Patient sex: M
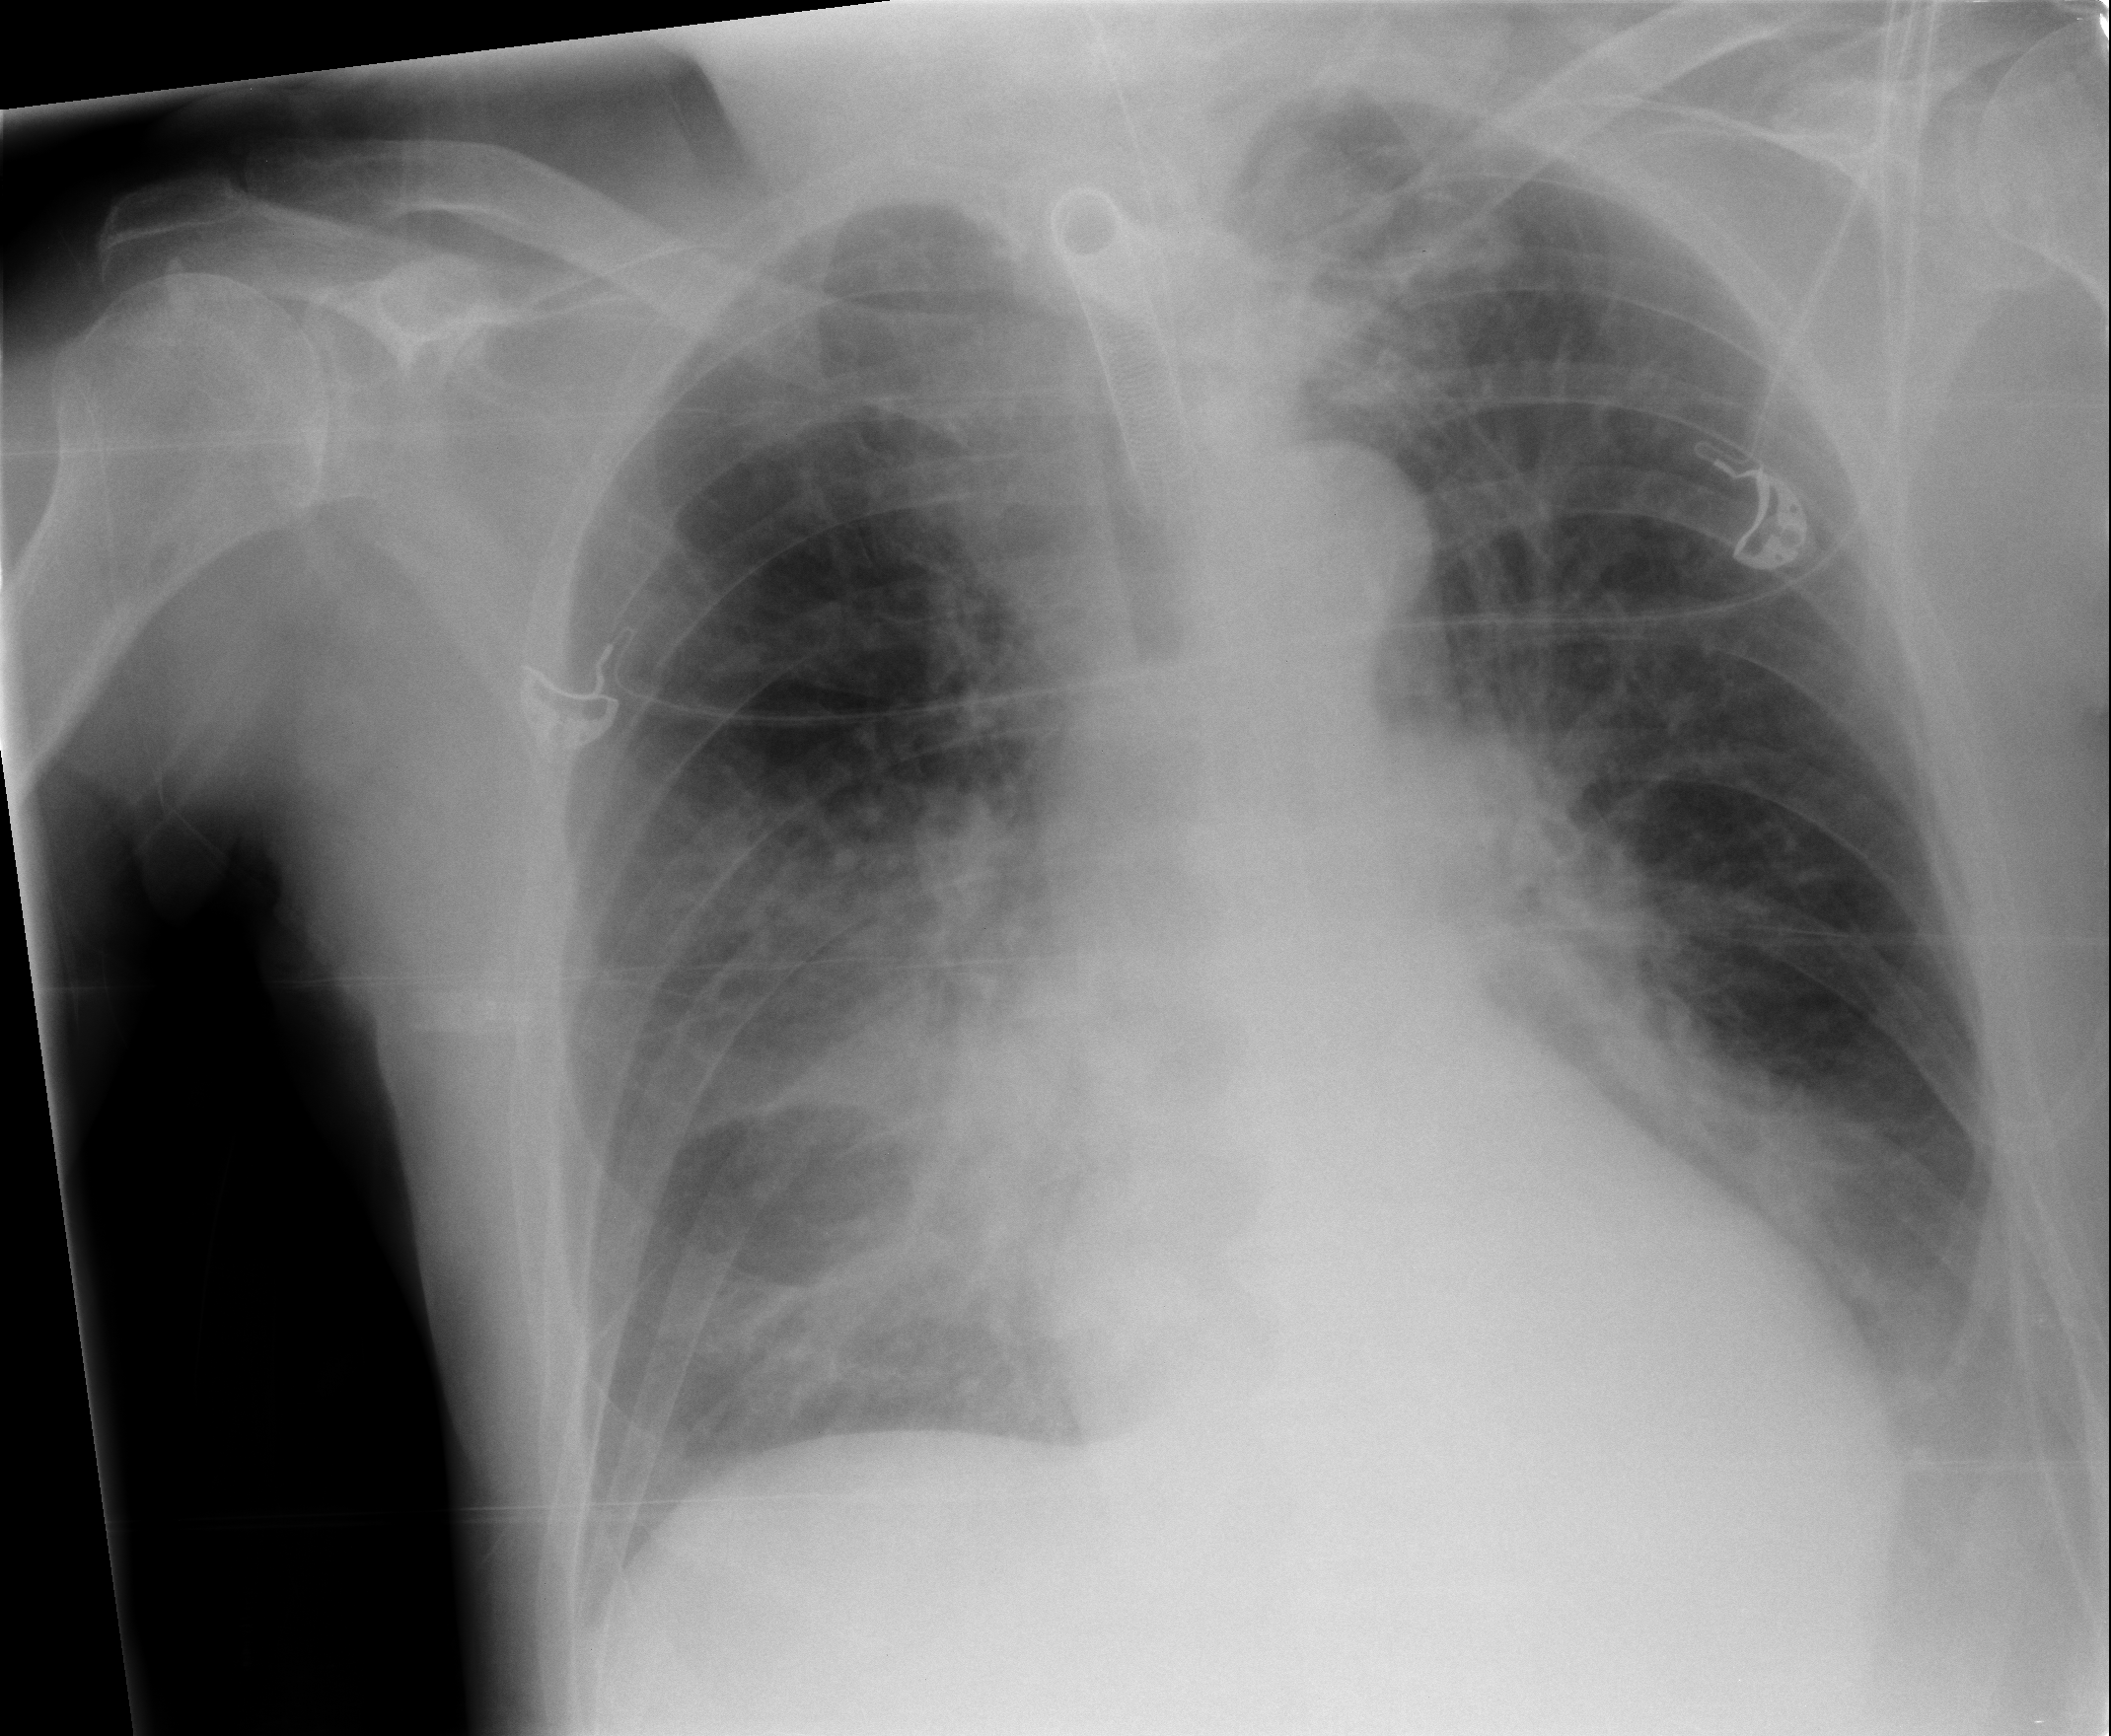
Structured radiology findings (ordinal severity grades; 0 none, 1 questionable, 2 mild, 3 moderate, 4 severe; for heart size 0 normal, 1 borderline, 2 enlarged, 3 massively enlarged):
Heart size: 0
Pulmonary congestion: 0
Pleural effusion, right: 1
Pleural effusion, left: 2
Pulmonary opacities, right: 2
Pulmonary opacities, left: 0
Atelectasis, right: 2
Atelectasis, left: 2